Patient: sex M, age 65
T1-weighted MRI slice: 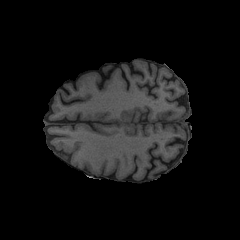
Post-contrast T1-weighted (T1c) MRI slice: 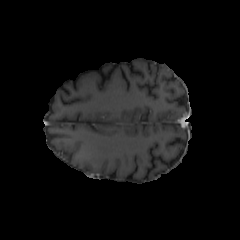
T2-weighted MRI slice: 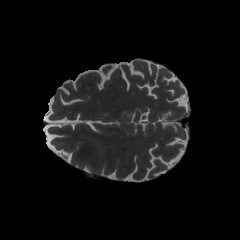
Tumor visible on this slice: yes
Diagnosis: Glioblastoma, IDH-wildtype
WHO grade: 4